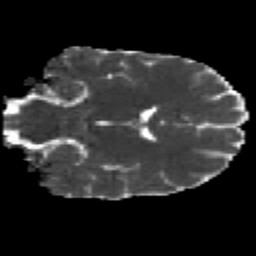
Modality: MD
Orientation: coronal
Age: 21
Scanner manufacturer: siemens
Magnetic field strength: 3 T
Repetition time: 2.2 s
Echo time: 0.084 s